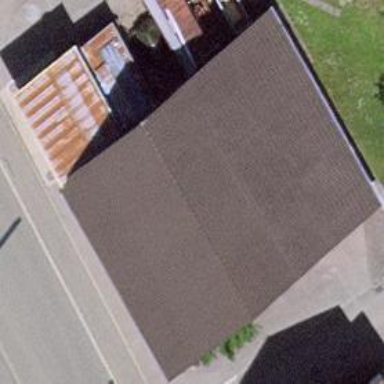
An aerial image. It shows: Shed.